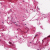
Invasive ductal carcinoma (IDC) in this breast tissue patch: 0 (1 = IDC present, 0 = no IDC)